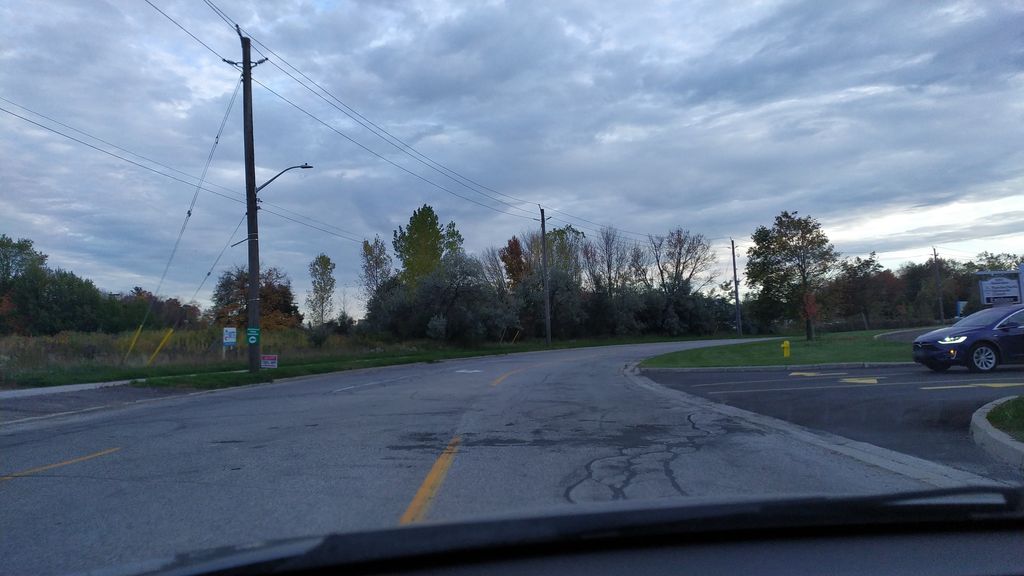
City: kitchener-waterloo